Question: This is my firebase and I use real time database

I want to order username by points and list top 10 high points users in react native but I tried firebase order methods and I could not.
I tried like this:
'''
let ref = firebase.database().ref('/users');
ref
.orderByChild('TotalPoint')
.limitToFirst(10)
.on('value', function(snapshot) { console.log(snapshot.val()); });
'''
but don't work
What firebase method should I use ?
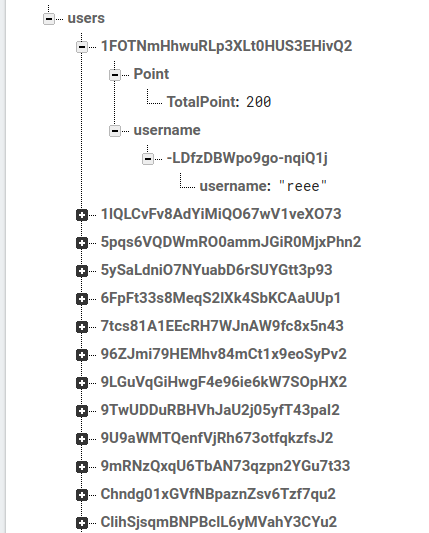
Answer: I solve this method, change my firebase rules than;
'''
{
"rules":{
"users":{
"$uid":{
".read":"$uid === auth.uid",
".write": "$uid === auth.uid"
}
},
}
}
'''
change to this =>
'''
{
"rules":{
".read":true,
"users":{
"$uid":{
".read":"$uid === auth.uid",
".write": "$uid === auth.uid"
},
},
}
}
'''
and try @Frank van Puffelen is sharing method is work thanks